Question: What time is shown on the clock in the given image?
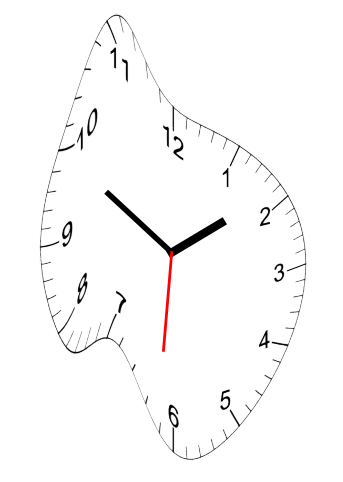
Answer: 01:49:31